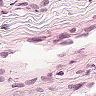
Metastatic tissue present: no